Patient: sex F, age 47
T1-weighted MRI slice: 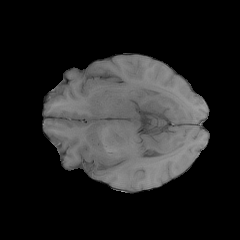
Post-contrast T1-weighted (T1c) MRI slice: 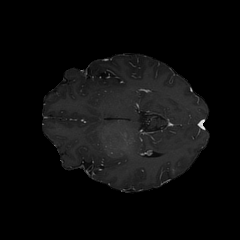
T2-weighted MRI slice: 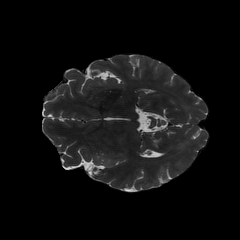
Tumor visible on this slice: yes
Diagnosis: Astrocytoma, IDH-wildtype
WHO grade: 2